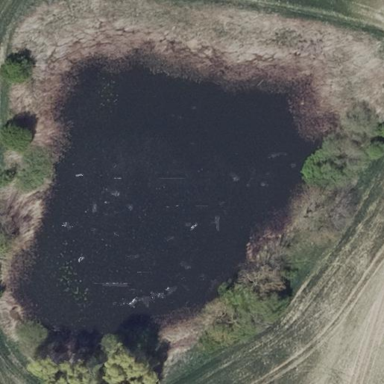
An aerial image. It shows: Pond surrounded by natural water.